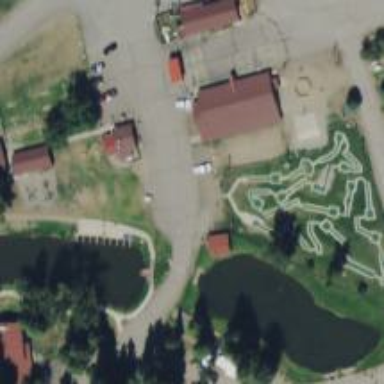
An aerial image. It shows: Miniature golf leisure land.